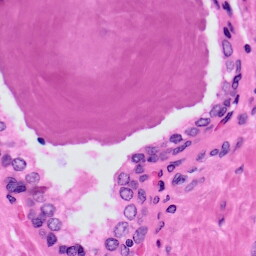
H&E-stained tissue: Prostate